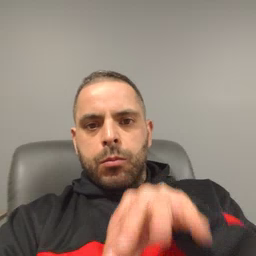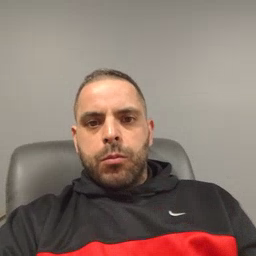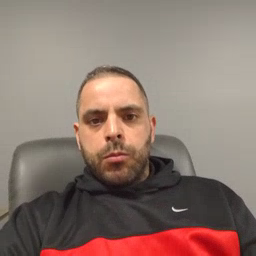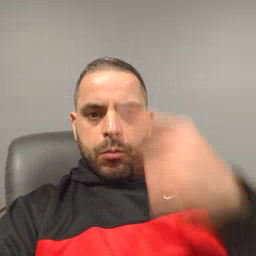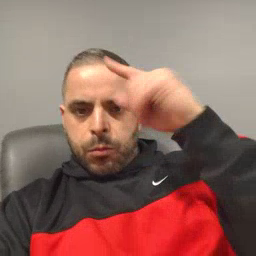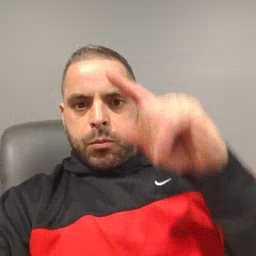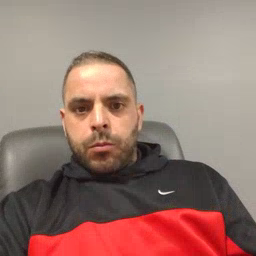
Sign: for